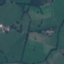
Land use / land cover class: Pasture